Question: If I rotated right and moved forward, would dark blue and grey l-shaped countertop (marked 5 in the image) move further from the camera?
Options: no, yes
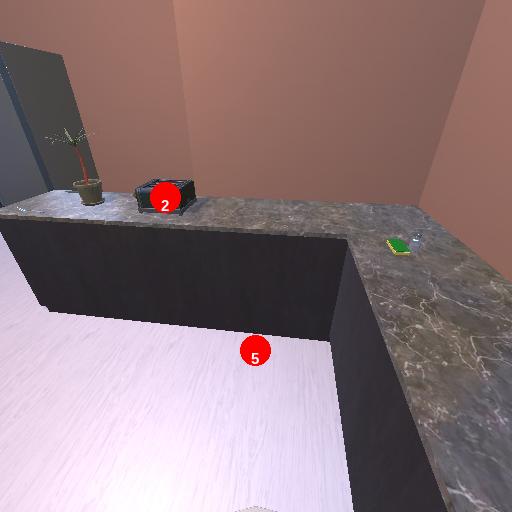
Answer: no